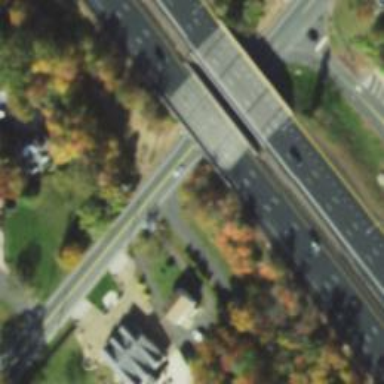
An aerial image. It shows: Urban freeway expressway bridge.